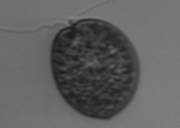
Label: Prorocentrum